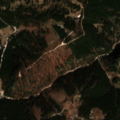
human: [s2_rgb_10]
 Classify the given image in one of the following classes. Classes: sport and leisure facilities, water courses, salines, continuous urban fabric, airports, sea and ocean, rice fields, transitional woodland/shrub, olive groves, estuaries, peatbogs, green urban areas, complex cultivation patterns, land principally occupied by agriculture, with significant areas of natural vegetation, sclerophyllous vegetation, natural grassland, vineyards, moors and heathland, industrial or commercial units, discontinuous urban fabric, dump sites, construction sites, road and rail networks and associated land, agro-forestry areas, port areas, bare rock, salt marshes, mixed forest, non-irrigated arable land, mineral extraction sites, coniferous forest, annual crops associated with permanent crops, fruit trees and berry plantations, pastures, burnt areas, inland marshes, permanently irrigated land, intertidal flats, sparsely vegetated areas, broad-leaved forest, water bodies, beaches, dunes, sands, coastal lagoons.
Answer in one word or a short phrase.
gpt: coniferous forest, mixed forest